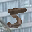
Label: 5